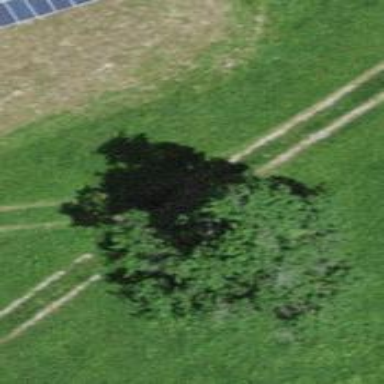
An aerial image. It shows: Broadleaved tree with lush foliage.